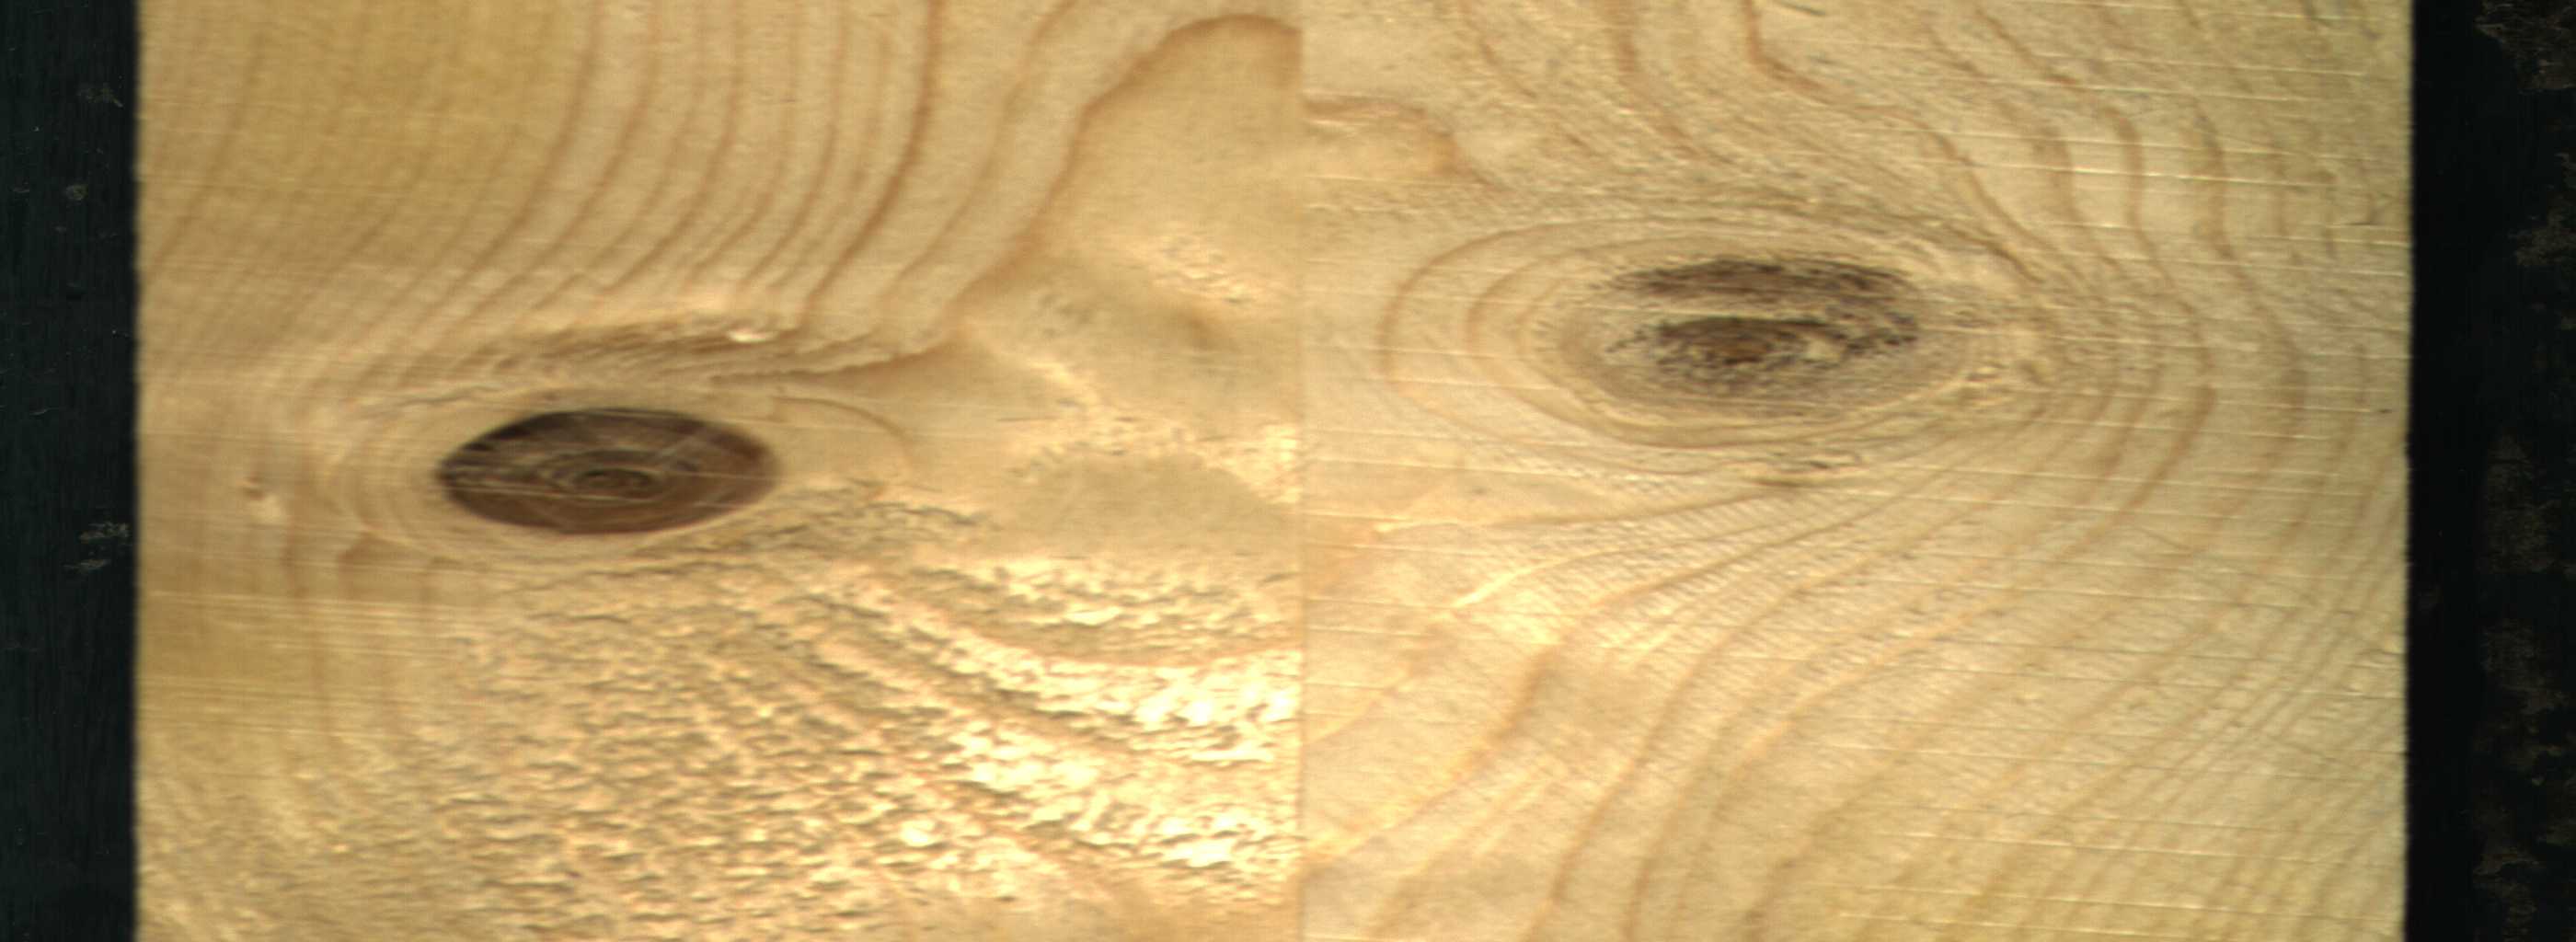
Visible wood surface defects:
Live_Knot
Live_Knot